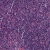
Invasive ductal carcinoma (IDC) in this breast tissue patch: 0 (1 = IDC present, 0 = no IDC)